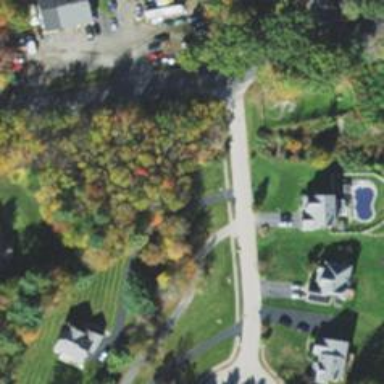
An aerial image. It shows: Residential driveway.